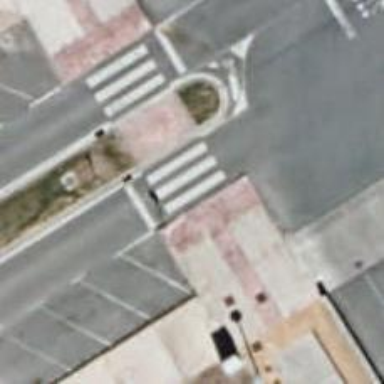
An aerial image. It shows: Uncontrolled crossing on the road.